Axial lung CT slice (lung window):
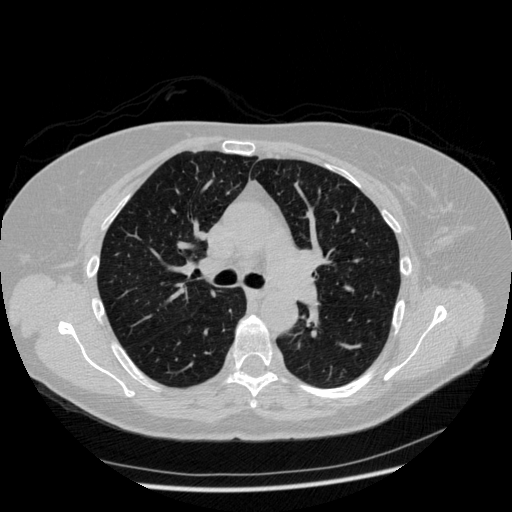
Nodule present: no